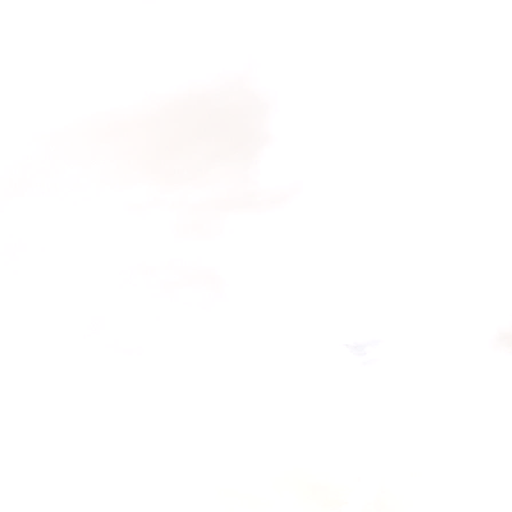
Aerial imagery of mountain in Alaska named Mount Cerberus containing only unknown